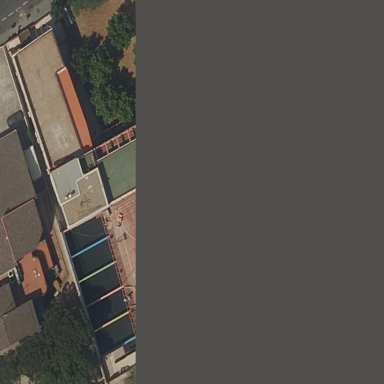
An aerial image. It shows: School with fence around it.